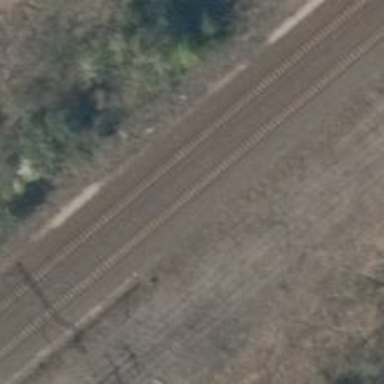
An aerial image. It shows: Railway signal.